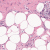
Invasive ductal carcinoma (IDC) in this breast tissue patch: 0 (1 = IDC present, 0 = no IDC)